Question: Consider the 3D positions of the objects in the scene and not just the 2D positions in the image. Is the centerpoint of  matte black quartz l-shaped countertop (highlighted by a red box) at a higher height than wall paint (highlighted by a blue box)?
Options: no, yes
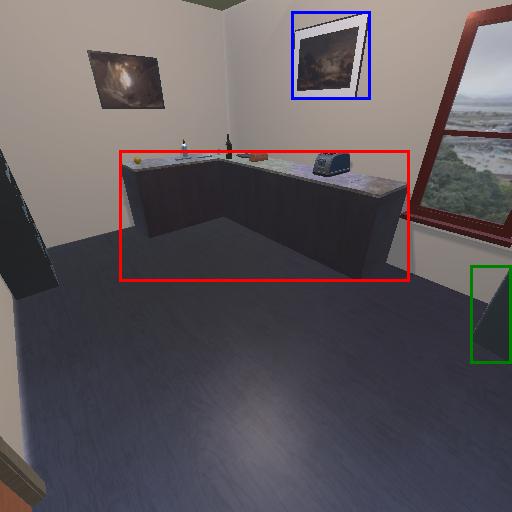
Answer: no